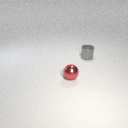
small gray metal cylinder behind small red metal sphere